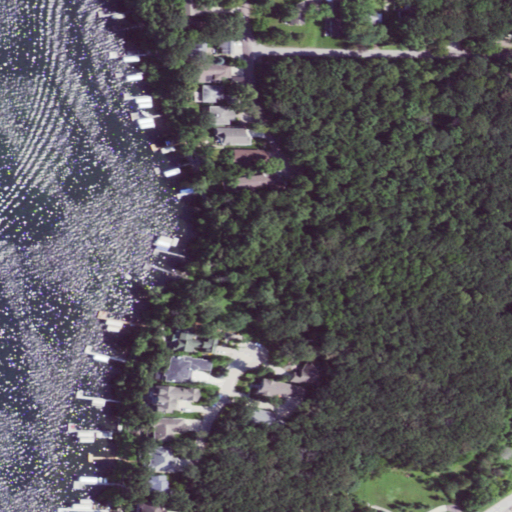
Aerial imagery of beach in Iowa named Bay View Beach containing mixed forest, open water, open development, low intensity development, medium intensity development, herbaceous wetlands, and pasture